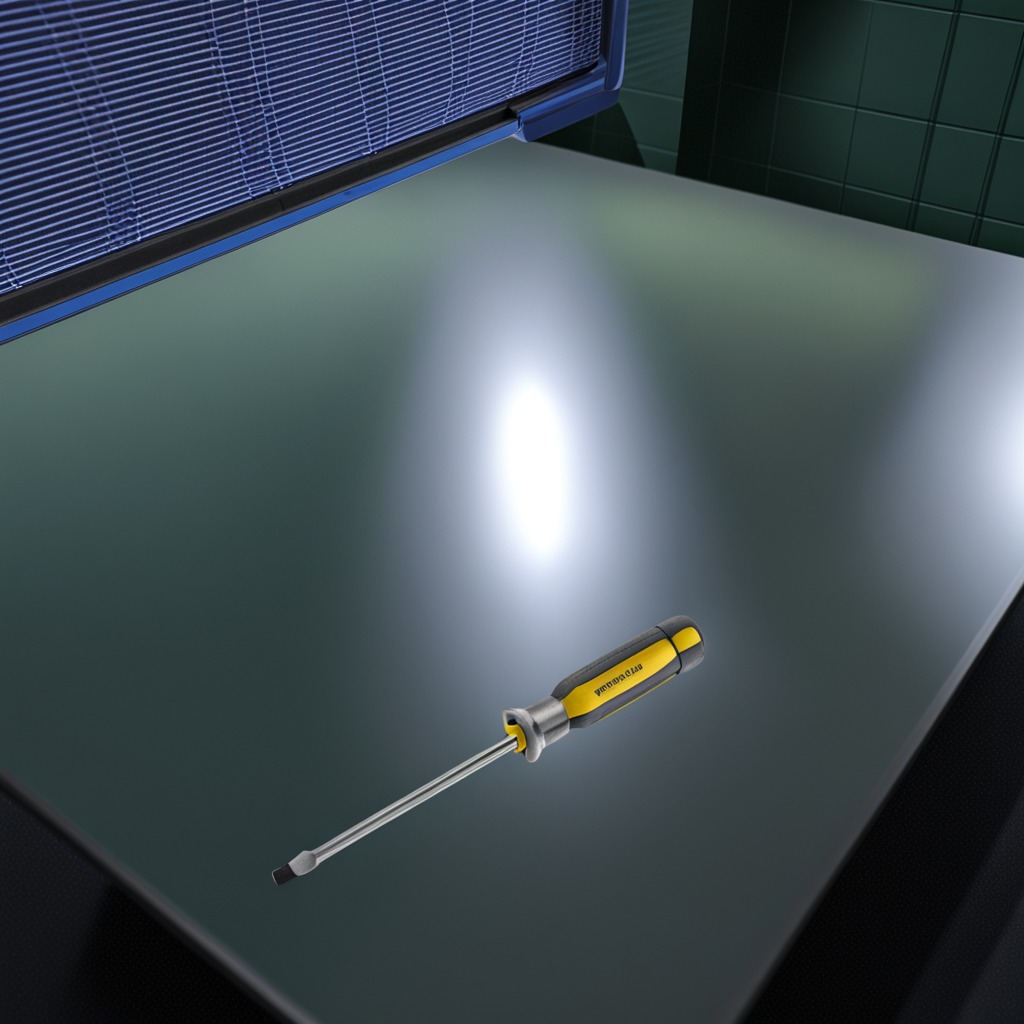
A screwdriver is lying on the table in a railway signal maintenance room.